Question: When i create the new marketing list I find the "".
What the use of of that?i Searched a lot but i Don't get the knowledge .what is the use of it?

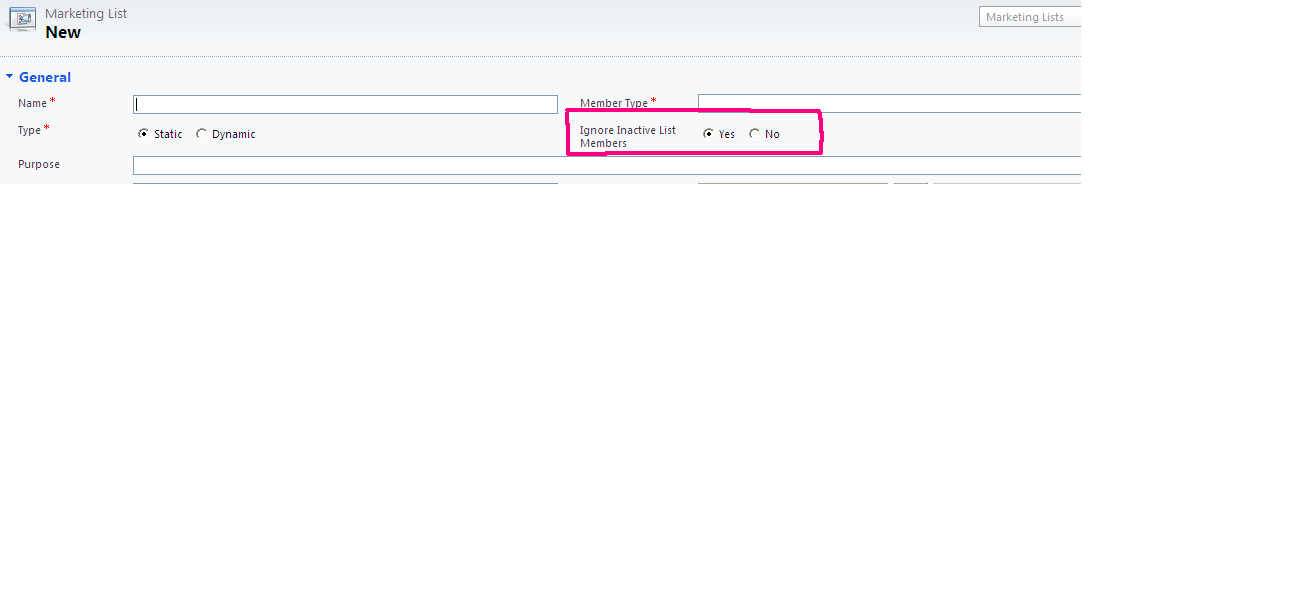
Answer: If set to "Yes" inactive records in the marketing list will not be included in marketing activities related to the marketing list (eg, campaigns, quick campaigns).
The records will show in the marketing list, but will not be assigned activities from campaigns.
See this blog <URL> .